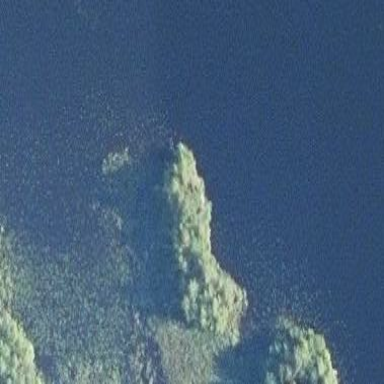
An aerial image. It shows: Beautiful lake surrounded by nature.